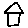
Label: house